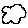
Label: cloud